Question: I'm working on a C# project using .NET 3.5 and Windows Forms. I need to design a decision step with multiple options that require a bit of explanatory text. For this, I want to have a set of RadioButtons to choose an option, followed by an additional Label each that contains the explanation.

I want to keep the label of the radio buttons and the label containing the explanatory text aligned - I've added red lines to the image to illustrate this. I could probably tweak some margins or other settings on the second label, but that would probably start to look weird as soon as the user chooses a different theme or changes some other settings. What is the canonical (and most robust) way to do this?
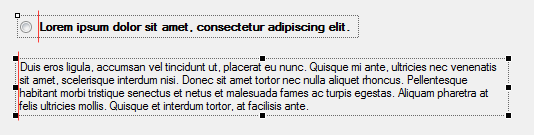
Answer: Don't know why I didn't think of this earlier, but the following approach seems to work:
1. Use a TableLayoutPanel with two columns that are set to adjust their width automatically.
2. Place all RadioButtons in the first column and set them to span both columns.
3. Place all Labels in the second column, setting all margins to 0.
4. Add a disabled, but visible (!) "spacer" RadioButton without text in an additional row at the end of the layout.
5. When displaying the form, convert the first column to a fixed size and hide the "spacer".
The key point seems to be that the "spacer" has to be visible initially - otherwise the column will get a size of 0.
This is my test form in the designer:

To change the layout, I used the following Load handler:
'''
private void TestForm_Load(object sender, EventArgs e)
{
// find the column with the spacer and back up its width
int column = tableLayoutPanel.GetColumn(radioButtonSpacer);
int width = tableLayoutPanel.GetColumnWidths()[column];
// hide the spacer
radioButtonSpacer.Visible = false;
// set the column to the fixed width retrieved before
tableLayoutPanel.ColumnStyles[column].SizeType = SizeType.Absolute;
tableLayoutPanel.ColumnStyles[column].Width = width;
}
'''
And this is the result at runtime: